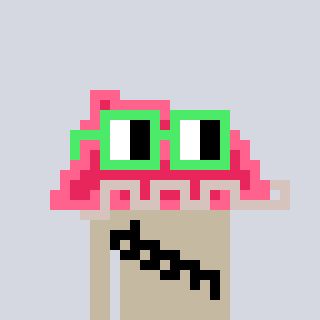
a pixel art character with square light green glasses, a retainer-shaped head and a bege-colored body on a cool background